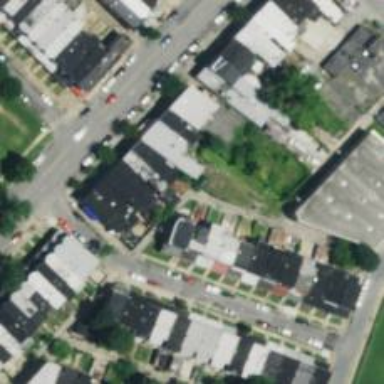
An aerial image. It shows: Alleyway designated as service road.